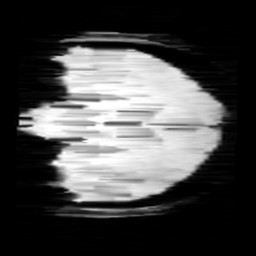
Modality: minIP
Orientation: coronal
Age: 12
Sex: female
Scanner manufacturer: siemens
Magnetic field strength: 3 T
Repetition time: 0.027 s
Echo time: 0.02 s